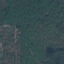
Land use / land cover class: Forest